Aerial crown-view tile of a tropical tree (Barro Colorado Island, Panama), acquired 20250715:
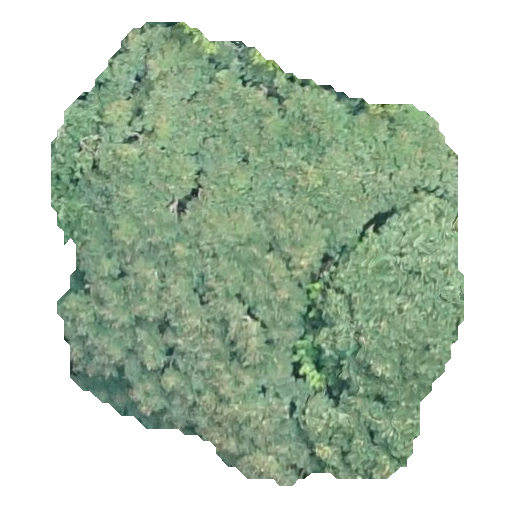
Species: Jacaranda copaia
GBIF accepted scientific name: Jacaranda copaia
Crown area: 214.553 m²